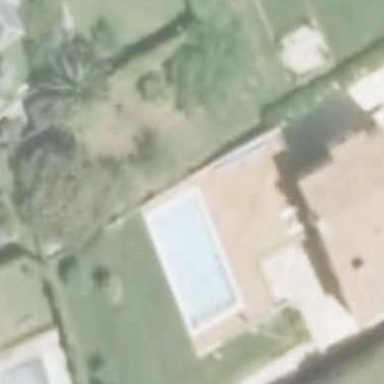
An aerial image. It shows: Swimming pool located in leisure land.